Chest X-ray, PA view. Patient: 53 years old, sex F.
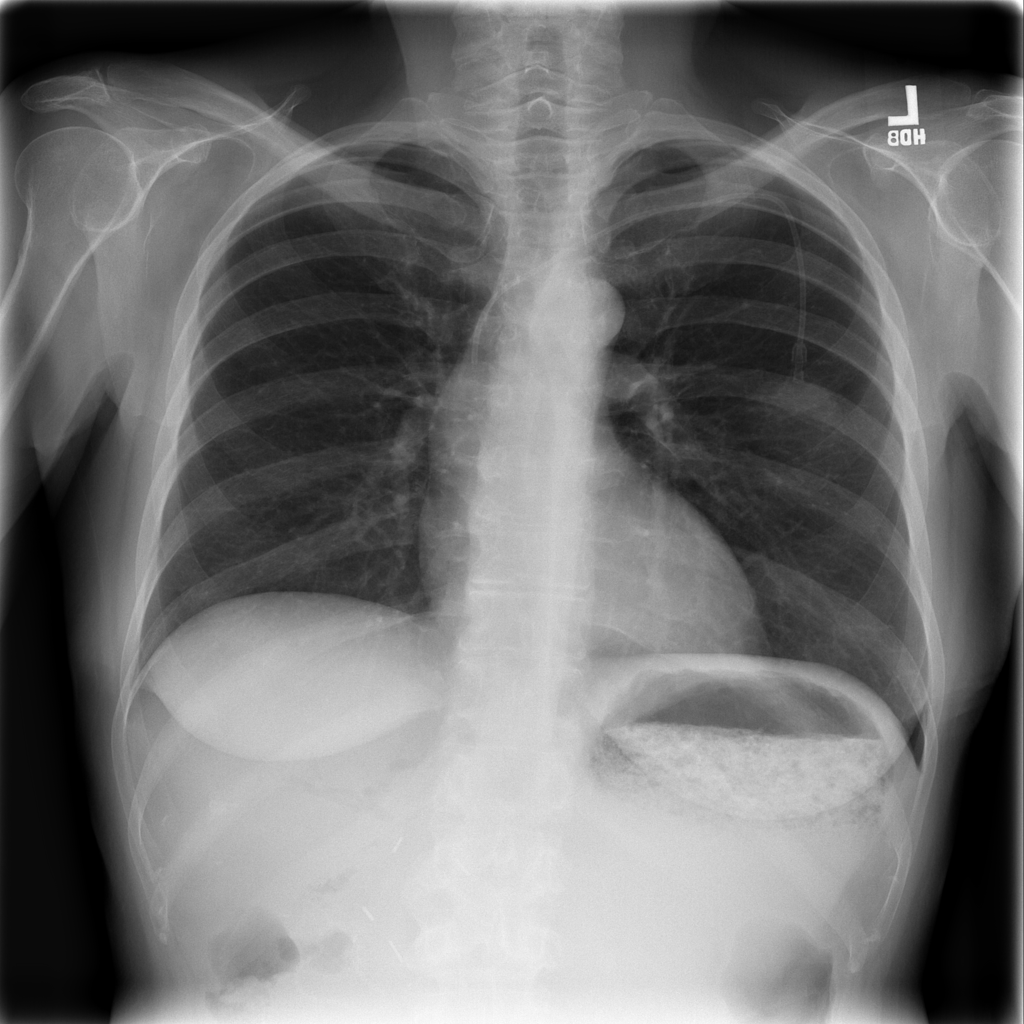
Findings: No Finding